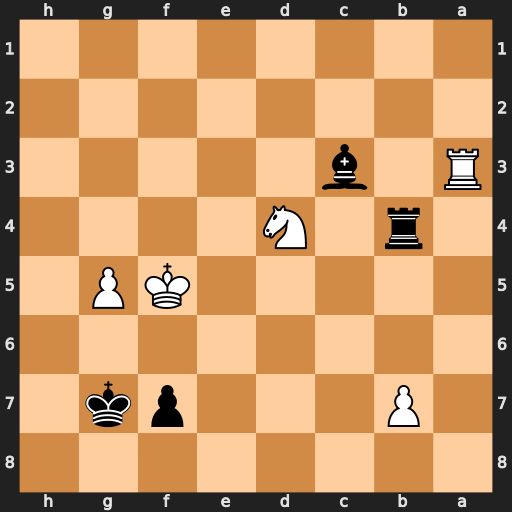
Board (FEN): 8/1P3pk1/8/5KP1/1r1N4/R1b5/8/8
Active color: b
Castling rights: -
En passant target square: -
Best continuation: Bxd4 Ra4 Rb5+